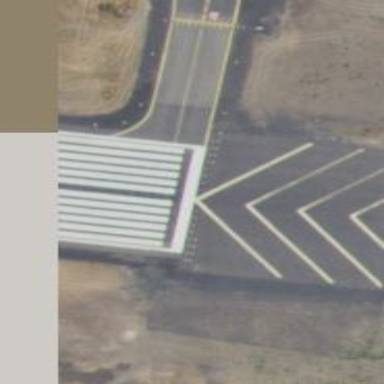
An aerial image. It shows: Asphalt runway at the airport.